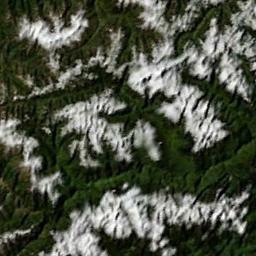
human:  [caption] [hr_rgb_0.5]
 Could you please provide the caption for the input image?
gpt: The snowberg is covered with snow .

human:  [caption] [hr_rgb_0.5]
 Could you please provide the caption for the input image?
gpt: The snow berg is consist of green plants and white snow .

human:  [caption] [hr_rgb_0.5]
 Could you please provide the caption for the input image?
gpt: The snowberg is partly covered with snow and ice and partly covered with vegetation .

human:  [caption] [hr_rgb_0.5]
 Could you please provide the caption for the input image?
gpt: The white snow on the snow-capped mountains is veined .

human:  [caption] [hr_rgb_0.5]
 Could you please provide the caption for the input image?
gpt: There are snow and some green land on the snowberg .